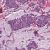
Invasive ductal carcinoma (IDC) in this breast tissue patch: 1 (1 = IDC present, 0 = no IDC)